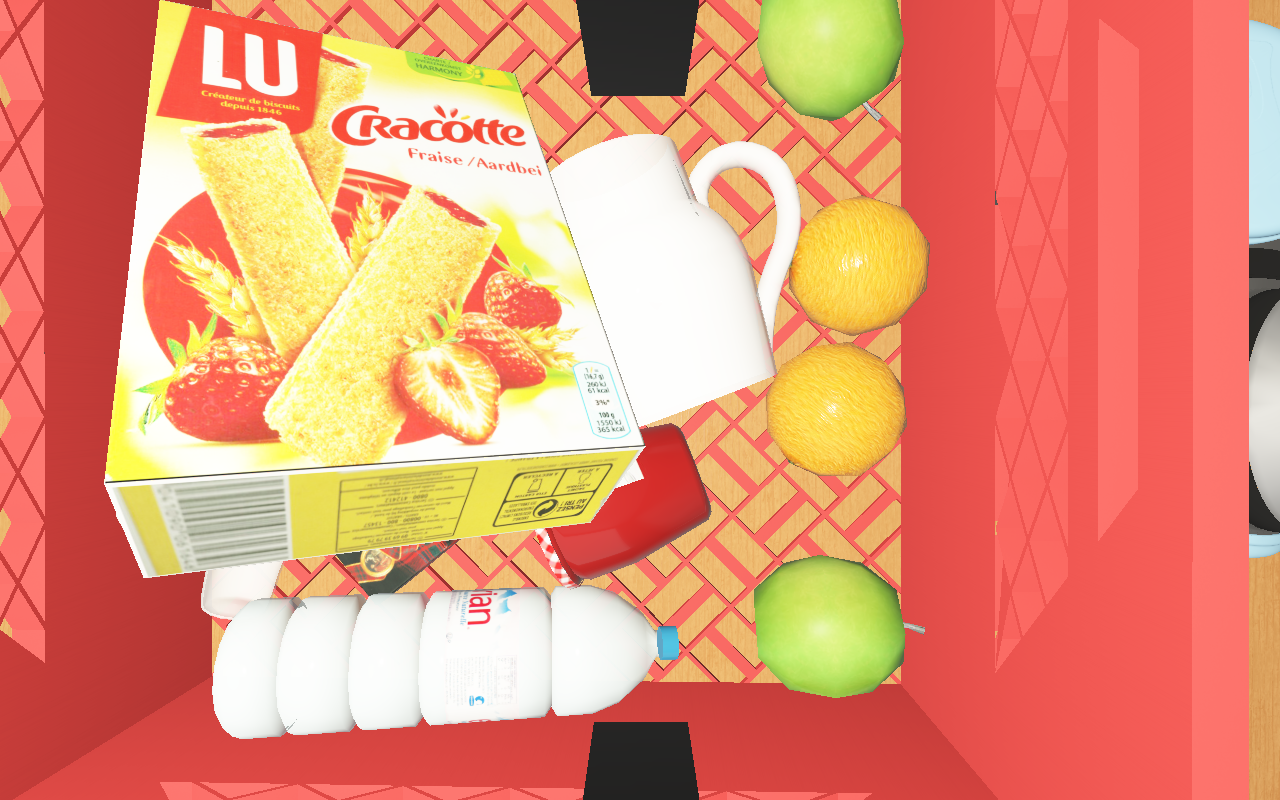
Objects in the scene:
water bottle
apple
apple
glass
jam jar
cereal box
cereal box